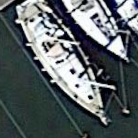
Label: civil